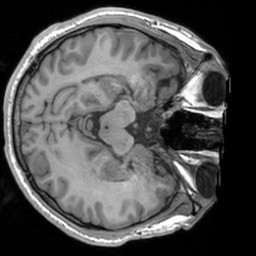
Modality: T1w
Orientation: axial
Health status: healthy
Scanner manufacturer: siemens
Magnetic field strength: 3 T
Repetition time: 1.9 s
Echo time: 0.00226 s